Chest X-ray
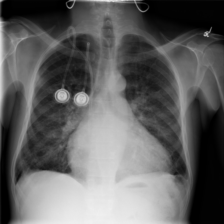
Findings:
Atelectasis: negative
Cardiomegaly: negative
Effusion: negative
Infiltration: negative
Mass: negative
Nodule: negative
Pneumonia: negative
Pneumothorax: negative
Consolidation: negative
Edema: negative
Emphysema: negative
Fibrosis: negative
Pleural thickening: negative
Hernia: negative